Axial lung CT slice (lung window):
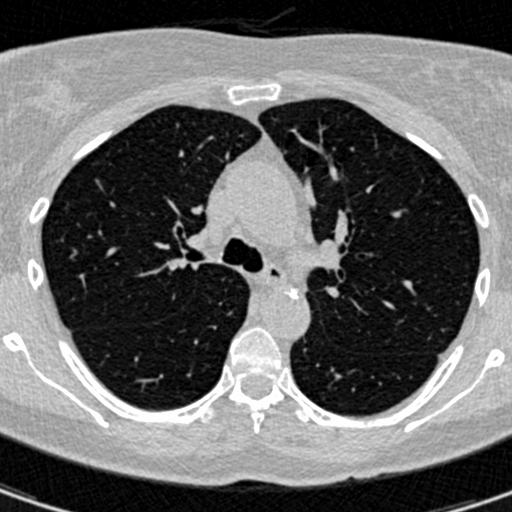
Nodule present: no